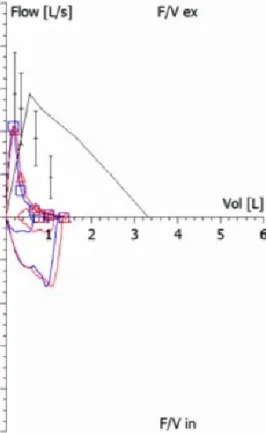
Spirometry findings of the elder sister. . Spirometric measurement of the elder sister showed mixed restrictive and obstructive airway disease. . FVC = forced vital capacity; FEV = forced expiratory volume; PEF = peak expiratory flow; PIF = peak inspiratory flow; FET = forced expiratory time.
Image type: chart (chart)